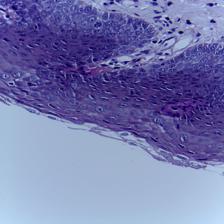
Diagnosis: Normal